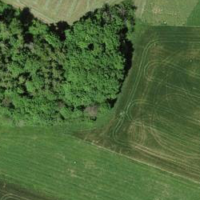
EUNIS habitat code: 25
Species observed at this site:
Geum rivale